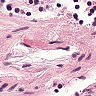
Metastatic tissue present: no